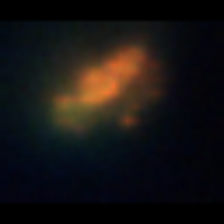
Taxon: Unknown_detritus
Group: Unknown